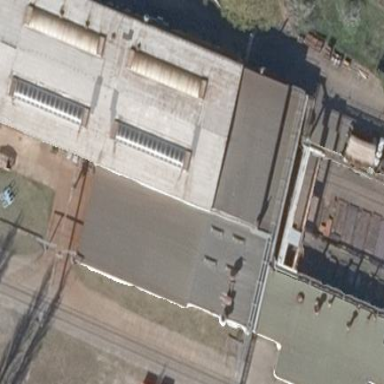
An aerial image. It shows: Industrial building.